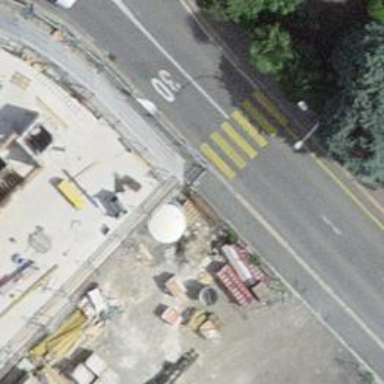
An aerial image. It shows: Zebra crossing on the road.